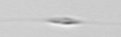
Label: Cylindrotheca_morphotype1